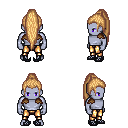
a pixel art fantasy rpg character, male body template, dark elf, purple skin, leather shoulder armor, gold greaves, light blonde extra-long topknot hairstyle, ghillies, four views (front, back, left, right), 2x2 character sprite sheet, small pixel art, hard edges, no anti-aliasing